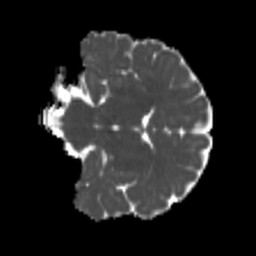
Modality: MD
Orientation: coronal
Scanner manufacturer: siemens
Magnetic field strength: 3 T
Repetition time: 4 s
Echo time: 0.0594 s